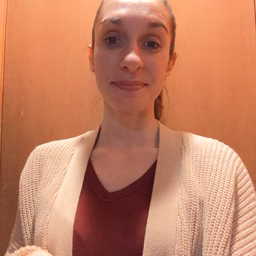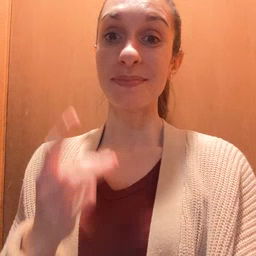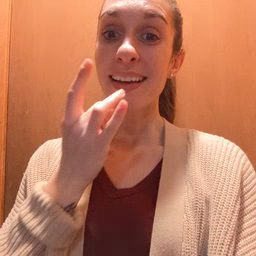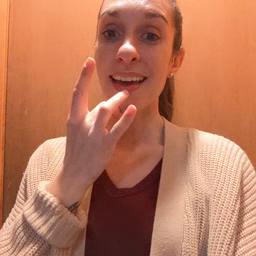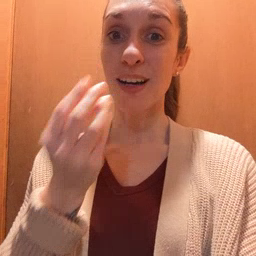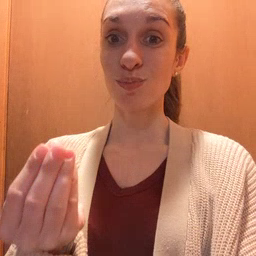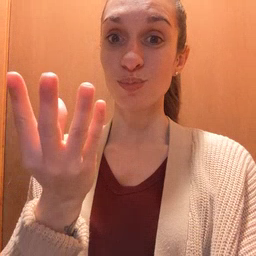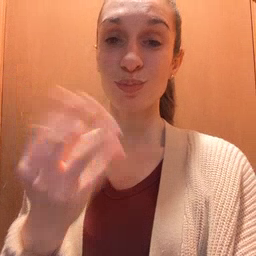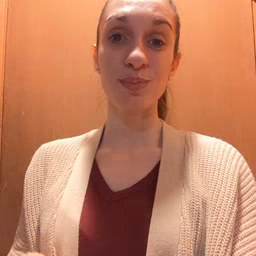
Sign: lamp